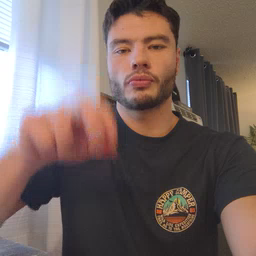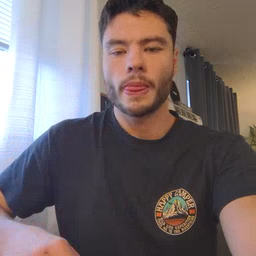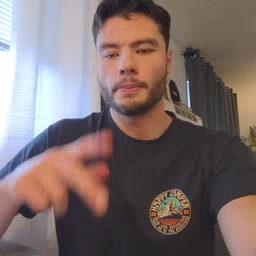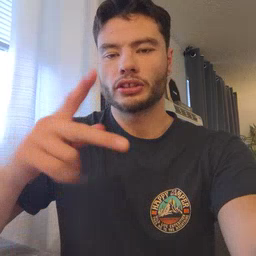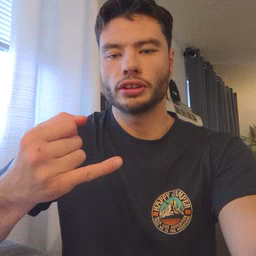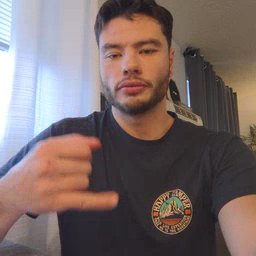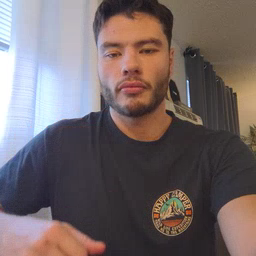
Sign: pajamas